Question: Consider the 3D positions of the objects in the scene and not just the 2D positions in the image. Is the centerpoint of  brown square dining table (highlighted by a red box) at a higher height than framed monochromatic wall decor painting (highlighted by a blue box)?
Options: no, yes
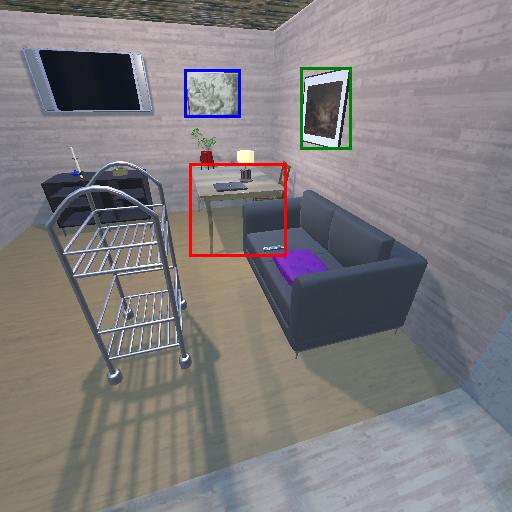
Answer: no